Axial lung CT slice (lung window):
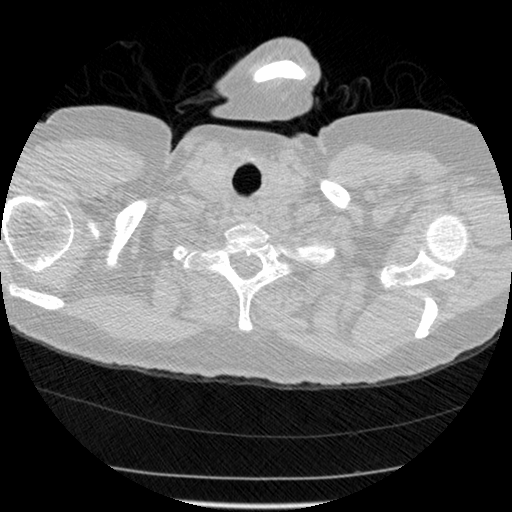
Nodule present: no